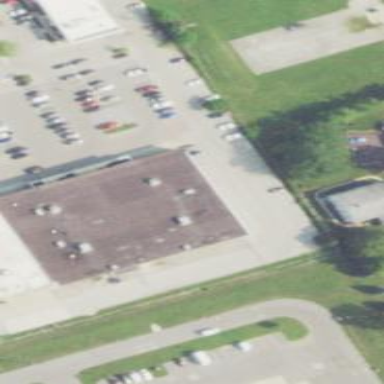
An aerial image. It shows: Building that houses fitness center.